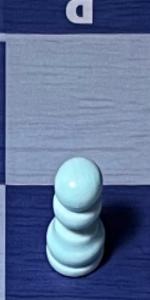
Label: Pawn_White